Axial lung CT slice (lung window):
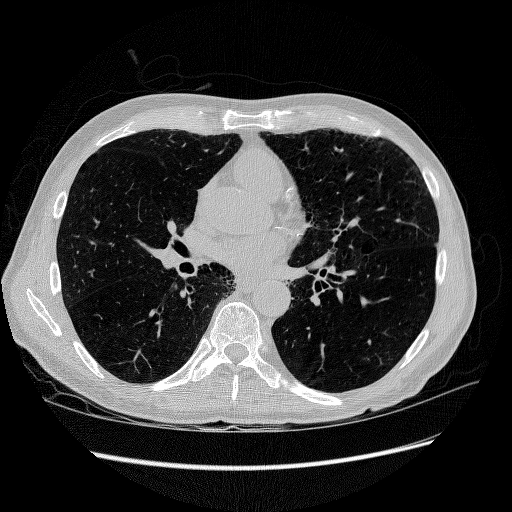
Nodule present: no